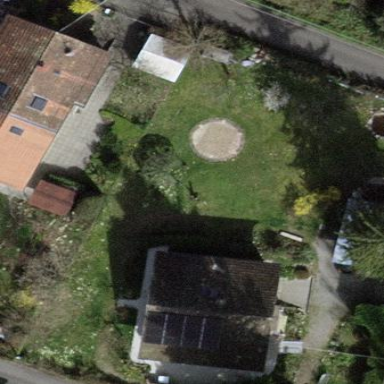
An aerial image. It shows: Garden enclosed by fence.